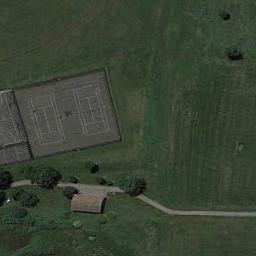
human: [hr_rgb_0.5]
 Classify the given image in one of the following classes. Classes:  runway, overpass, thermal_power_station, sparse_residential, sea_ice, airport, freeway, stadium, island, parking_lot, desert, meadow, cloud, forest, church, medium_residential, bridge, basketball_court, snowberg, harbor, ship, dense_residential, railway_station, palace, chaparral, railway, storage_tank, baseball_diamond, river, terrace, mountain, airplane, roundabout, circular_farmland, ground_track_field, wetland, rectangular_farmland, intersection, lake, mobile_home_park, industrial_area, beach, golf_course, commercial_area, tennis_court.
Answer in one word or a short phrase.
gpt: tennis_court